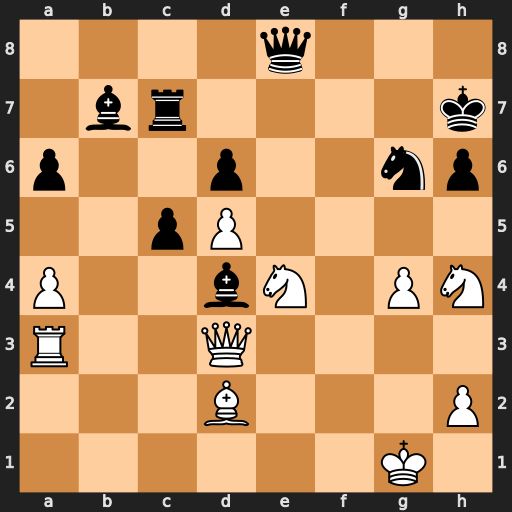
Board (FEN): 4q3/1br4k/p2p2np/2pP4/P2bN1PN/R2Q4/3B3P/6K1
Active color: w
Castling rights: -
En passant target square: -
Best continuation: Qxd4 cxd4 Nf6+ Kh8 Nxe8